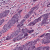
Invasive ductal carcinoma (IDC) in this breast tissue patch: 1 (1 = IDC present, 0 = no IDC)